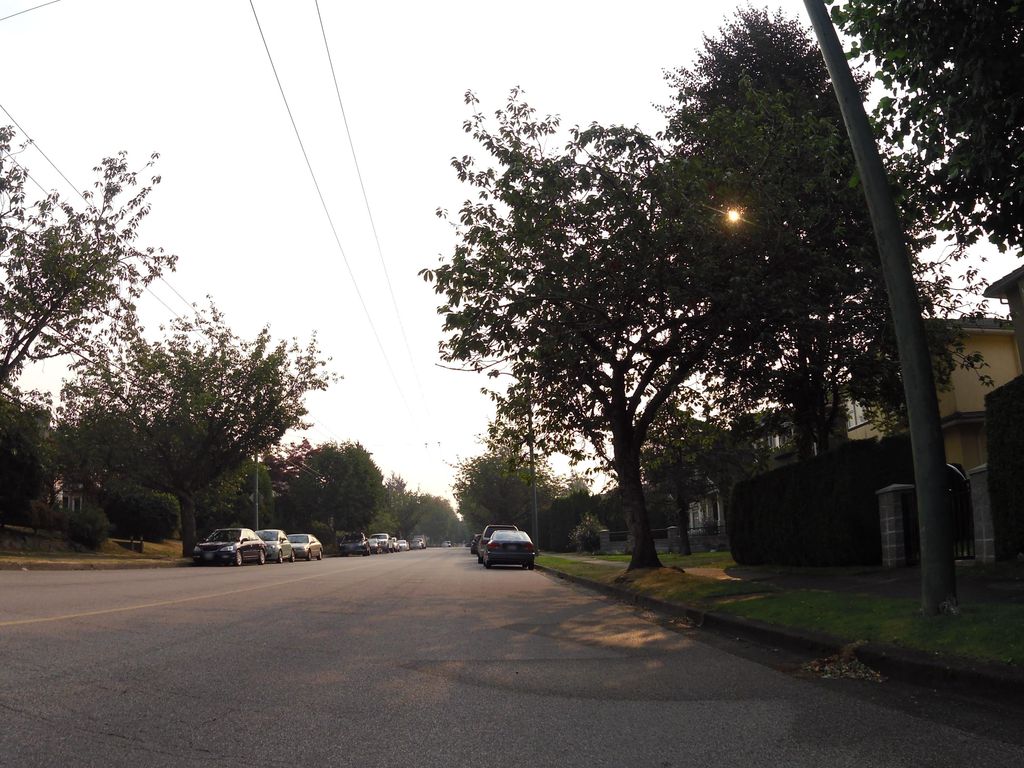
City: vancouver